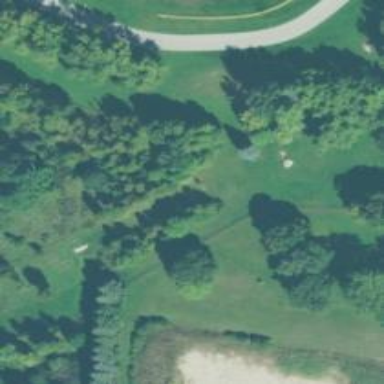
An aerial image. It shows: Disc golf hole.